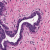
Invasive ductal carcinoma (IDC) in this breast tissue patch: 0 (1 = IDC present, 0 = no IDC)